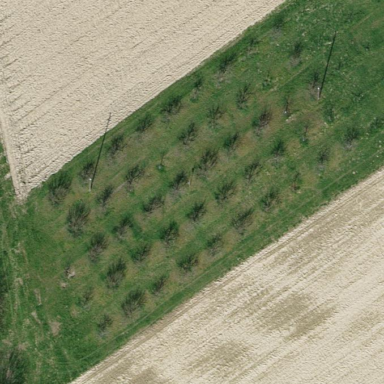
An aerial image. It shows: Orchard.